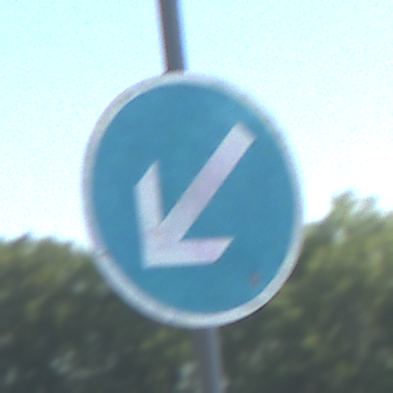
Verkehrszeichen: VorgeschriebeneVorbeifahrtLinks
Umgebung: Outdoor, Nature
Tageszeit: Midday
Wetter: Clear
Licht: Natural
Jahreszeit: NotSpecified
Kontrast: HighContrast